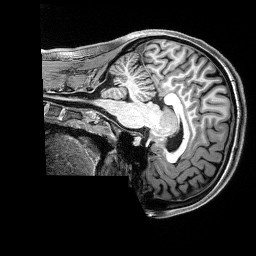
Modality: T1w
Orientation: sagittal
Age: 22
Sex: male
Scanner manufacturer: siemens
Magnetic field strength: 3 T
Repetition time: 2.8 s
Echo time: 0.00212 s